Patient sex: M
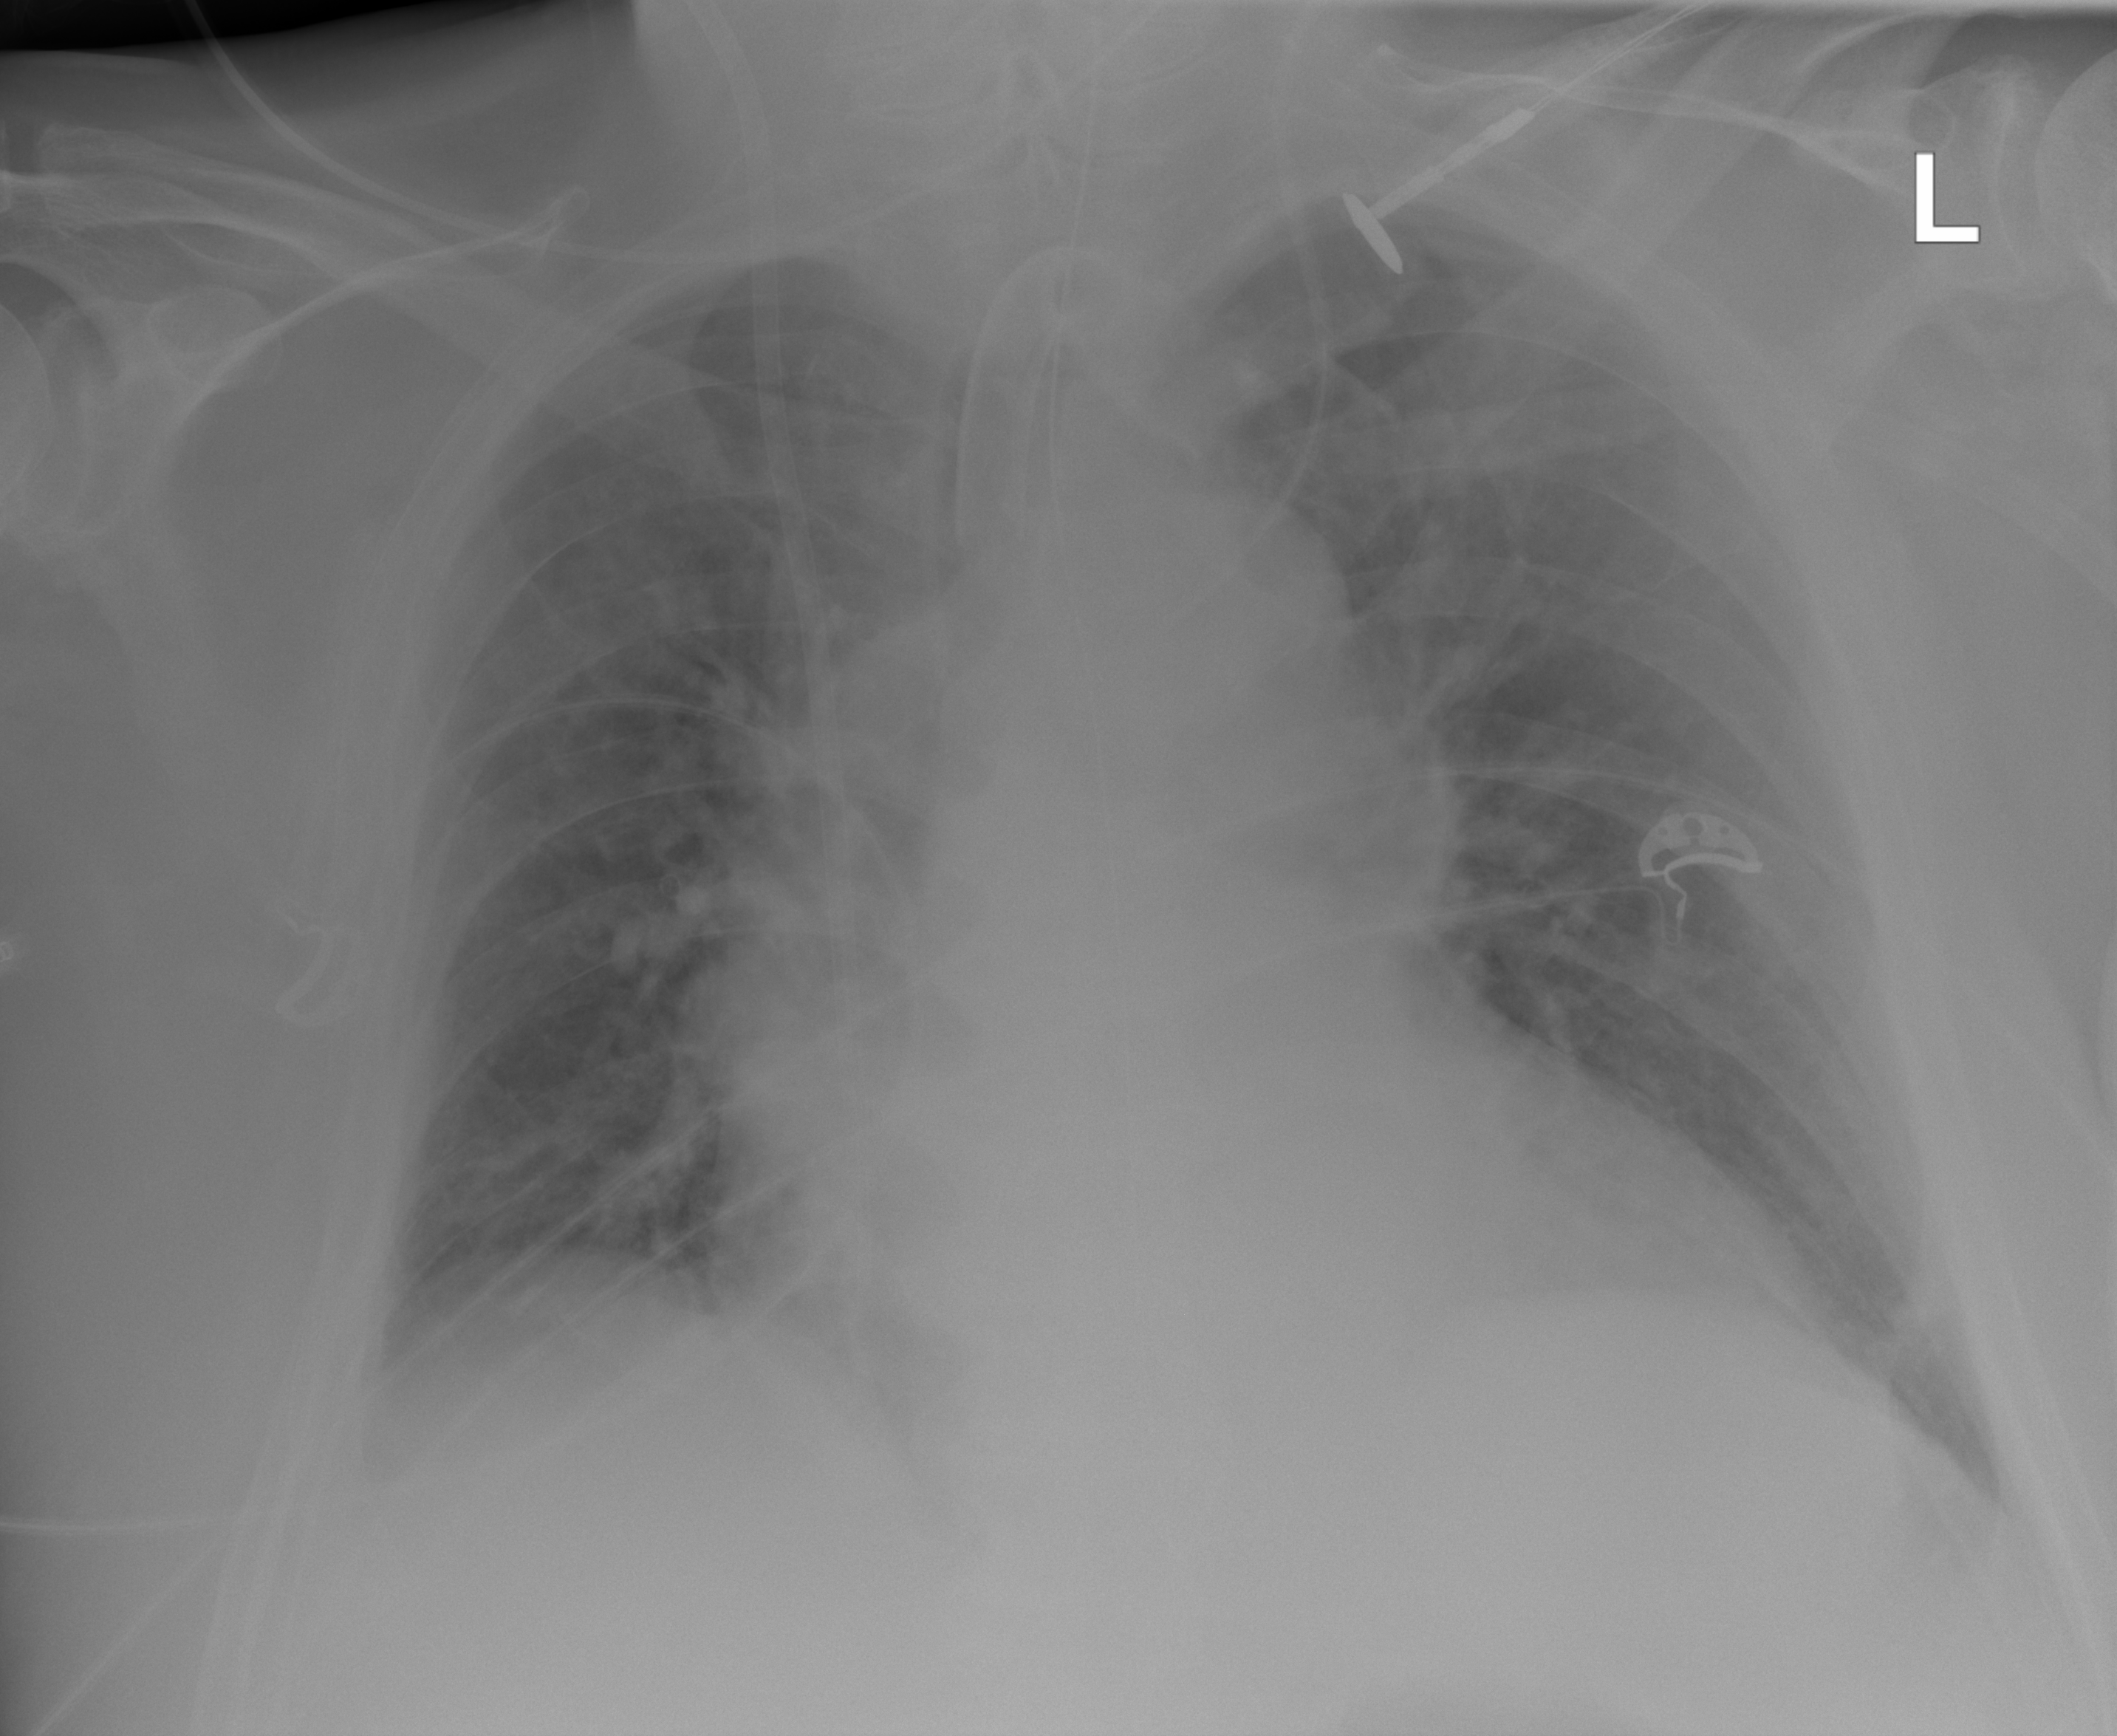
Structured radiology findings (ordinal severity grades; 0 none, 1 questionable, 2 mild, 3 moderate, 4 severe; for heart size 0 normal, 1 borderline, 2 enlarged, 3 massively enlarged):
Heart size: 2
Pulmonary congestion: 2
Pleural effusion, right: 0
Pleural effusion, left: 0
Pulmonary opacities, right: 0
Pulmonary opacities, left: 0
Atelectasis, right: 2
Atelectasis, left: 2